Question: I want to put a menu item on the action bar (just doing a refresh). I already put my icon (the file name ic_menu_refresh.png) in all drawable folders, but can't get it recognized, I always get this error at compile-time. Pls see attached image as well.
'error: Error: String types not allowed (at 'icon' with value 'ic_menu_refresh').'
Already tried without the .png
Any tip to fix this? thanks.

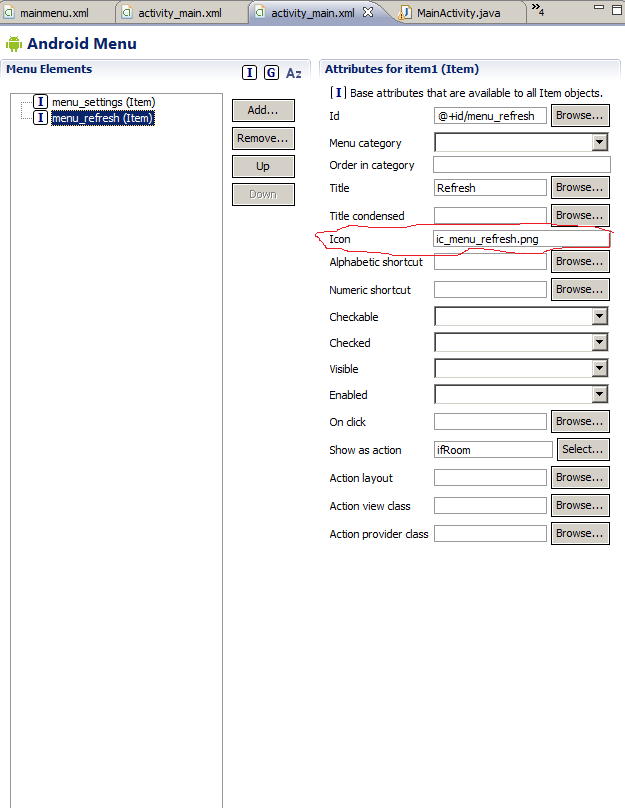
Answer: Please add @drawable/ic_menu_refresh to your menu item.